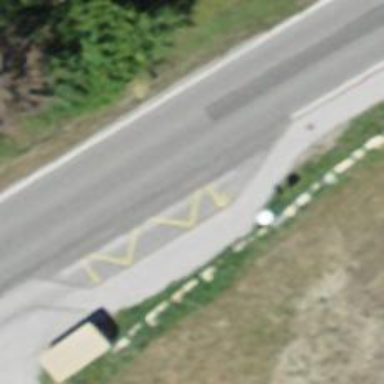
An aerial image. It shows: Public transport stop position.